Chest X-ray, AP view. Patient: 53 years old, sex M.
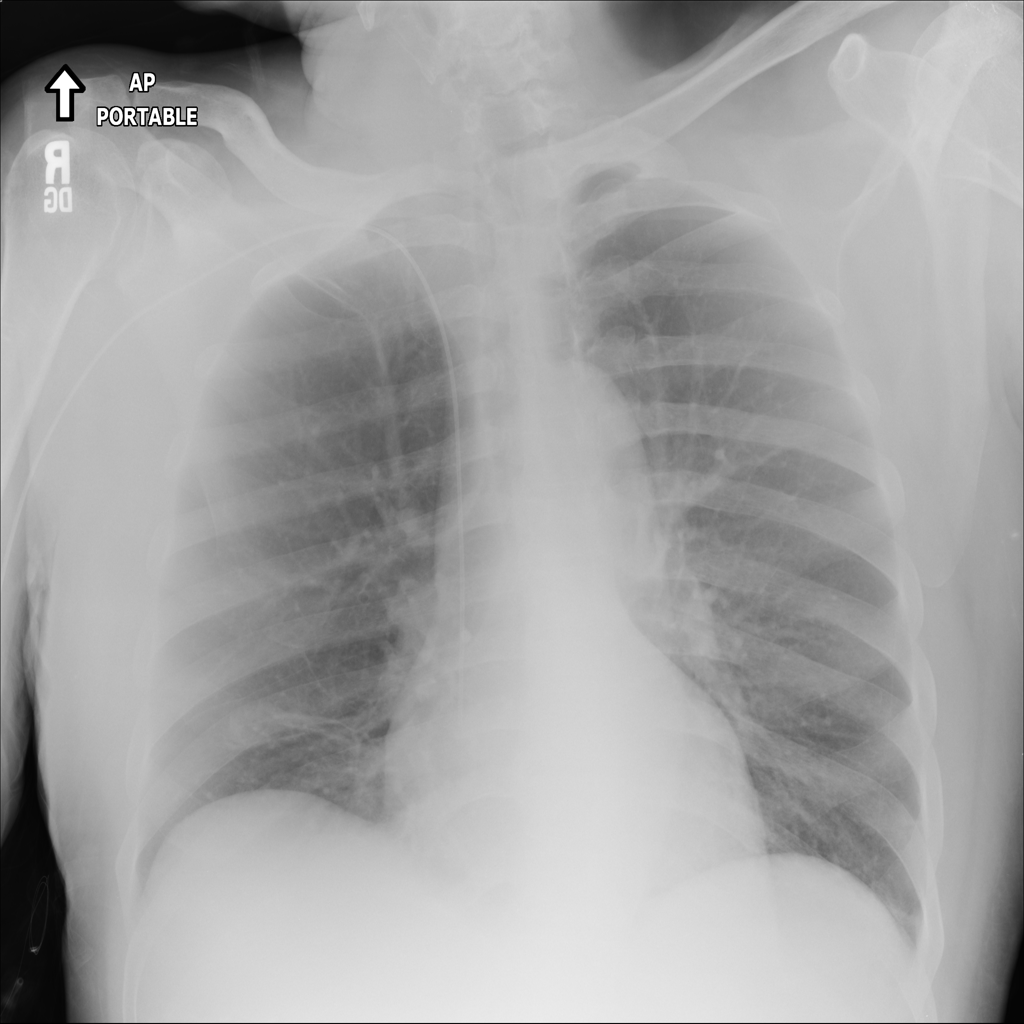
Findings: Atelectasis, Infiltration